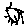
Label: sun